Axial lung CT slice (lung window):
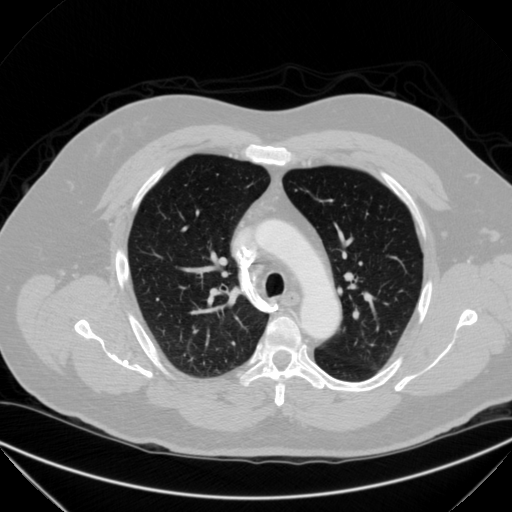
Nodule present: no